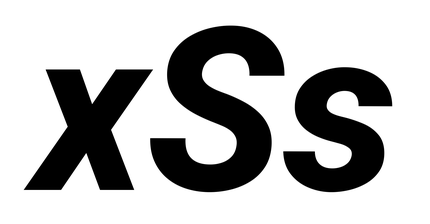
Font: Roboto-Italic_ExtraBold_Italic